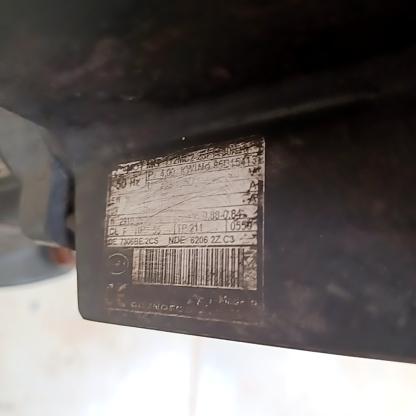
Klasa: tabliczka-znamionowa